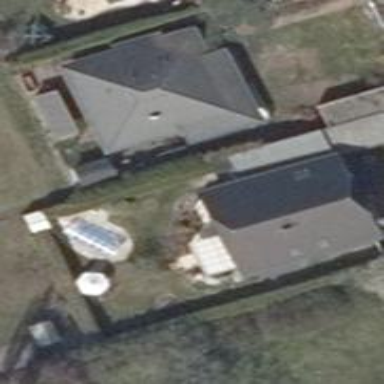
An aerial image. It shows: Detached building with half-hipped roof shape.